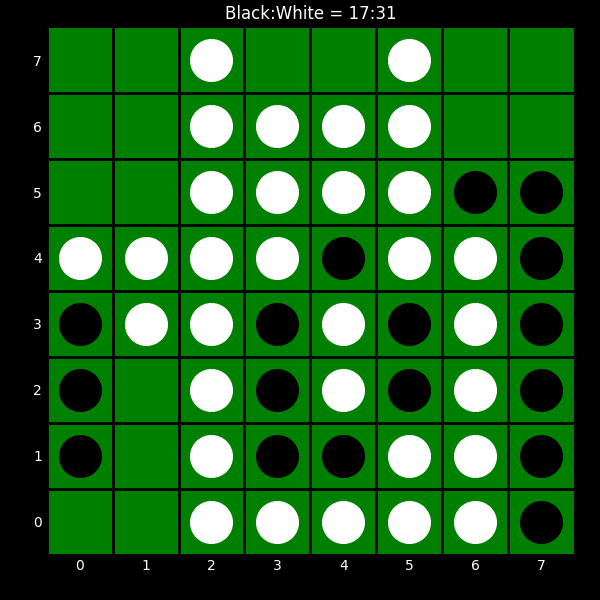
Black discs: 17
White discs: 31